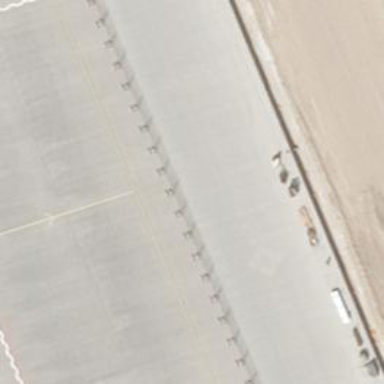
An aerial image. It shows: Parking position at the airport with concrete surface.